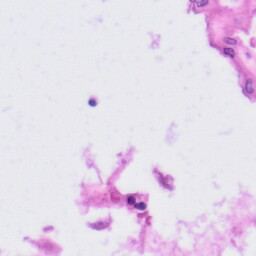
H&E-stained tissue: Tonsil